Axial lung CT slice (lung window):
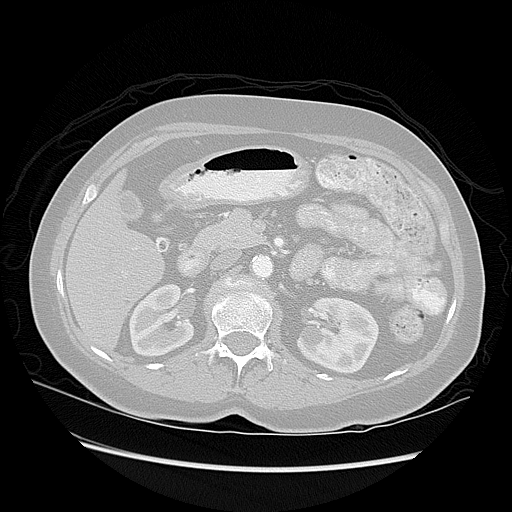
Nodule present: no